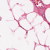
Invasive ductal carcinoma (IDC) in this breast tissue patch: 0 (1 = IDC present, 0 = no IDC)